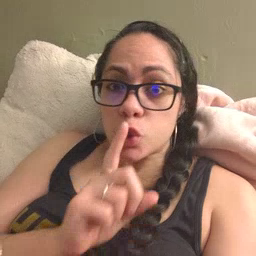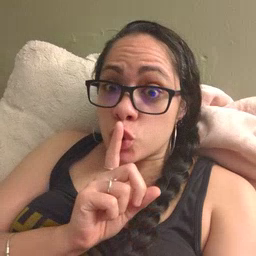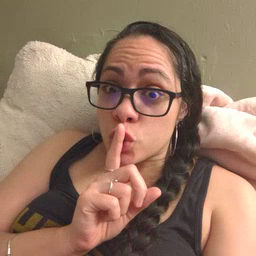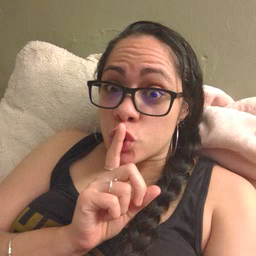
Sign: shhh